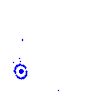
Particle: pion